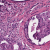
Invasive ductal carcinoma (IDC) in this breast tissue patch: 1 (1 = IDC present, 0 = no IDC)